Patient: sex M, age 74
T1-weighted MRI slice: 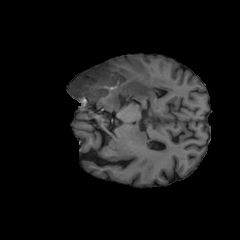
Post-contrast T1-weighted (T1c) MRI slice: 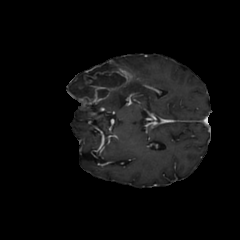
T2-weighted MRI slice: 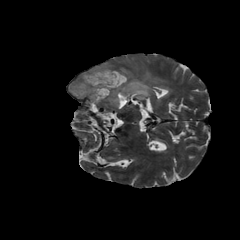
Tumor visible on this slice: yes
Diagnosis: Glioblastoma, IDH-wildtype
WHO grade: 4